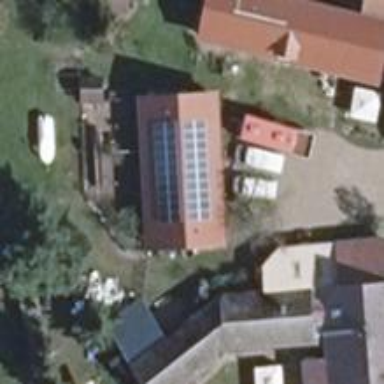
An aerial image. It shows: Solar photovoltaic panel generator producing electricity in small installation.